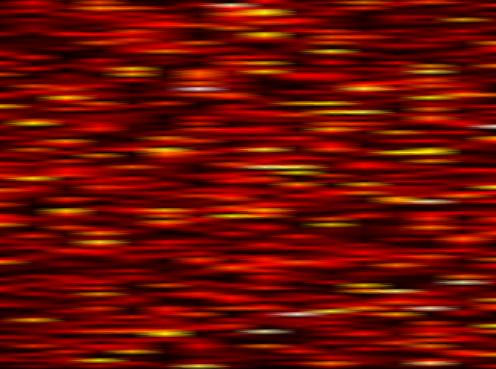
Label: UFMC